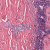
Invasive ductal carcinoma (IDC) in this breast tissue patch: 0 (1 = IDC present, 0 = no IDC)